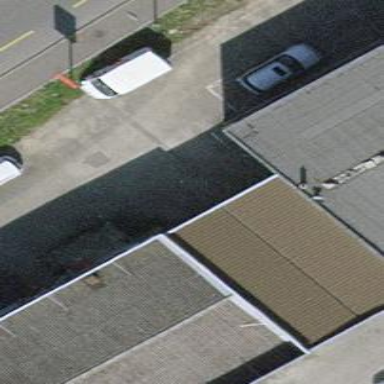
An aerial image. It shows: View of roof of building.